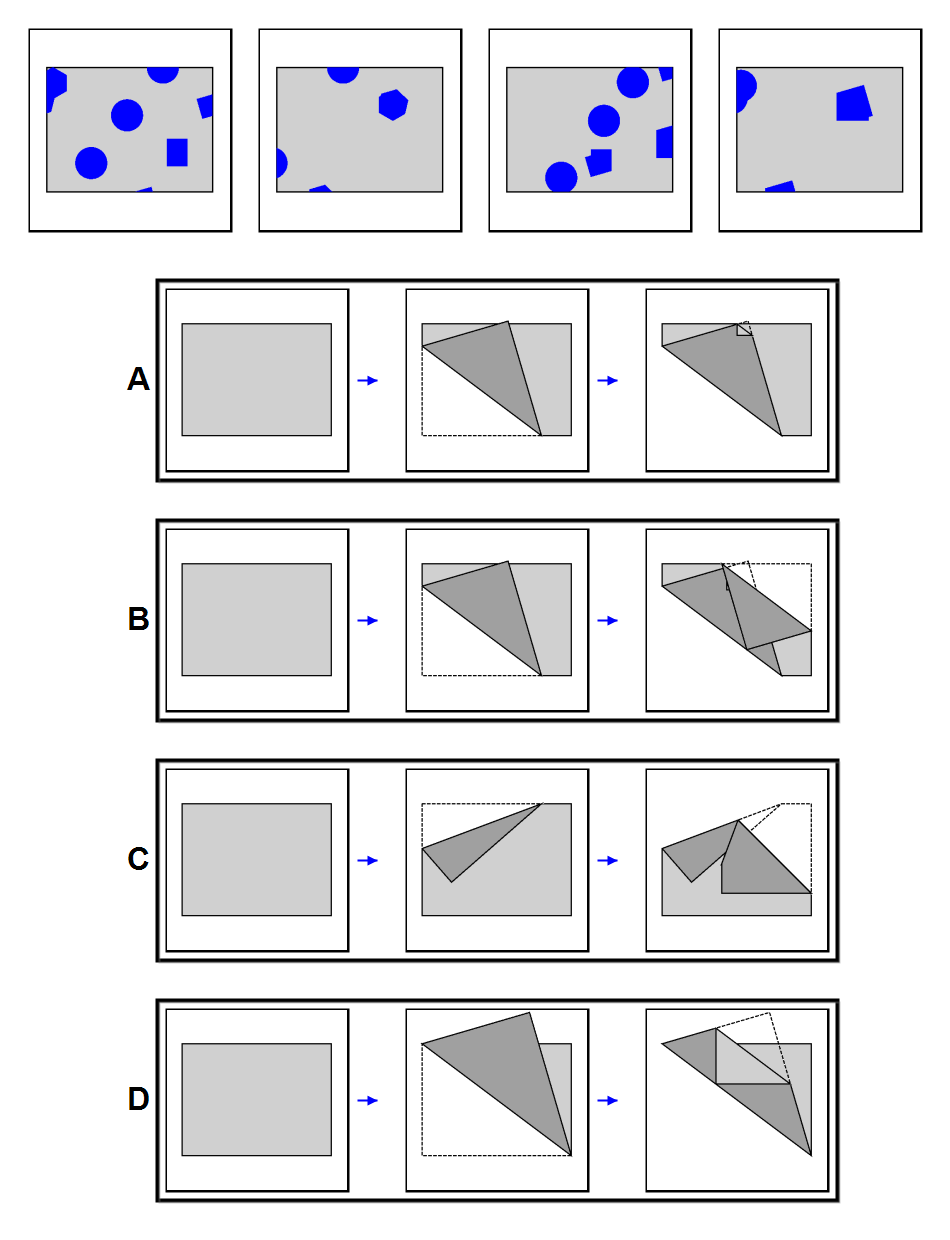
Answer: B